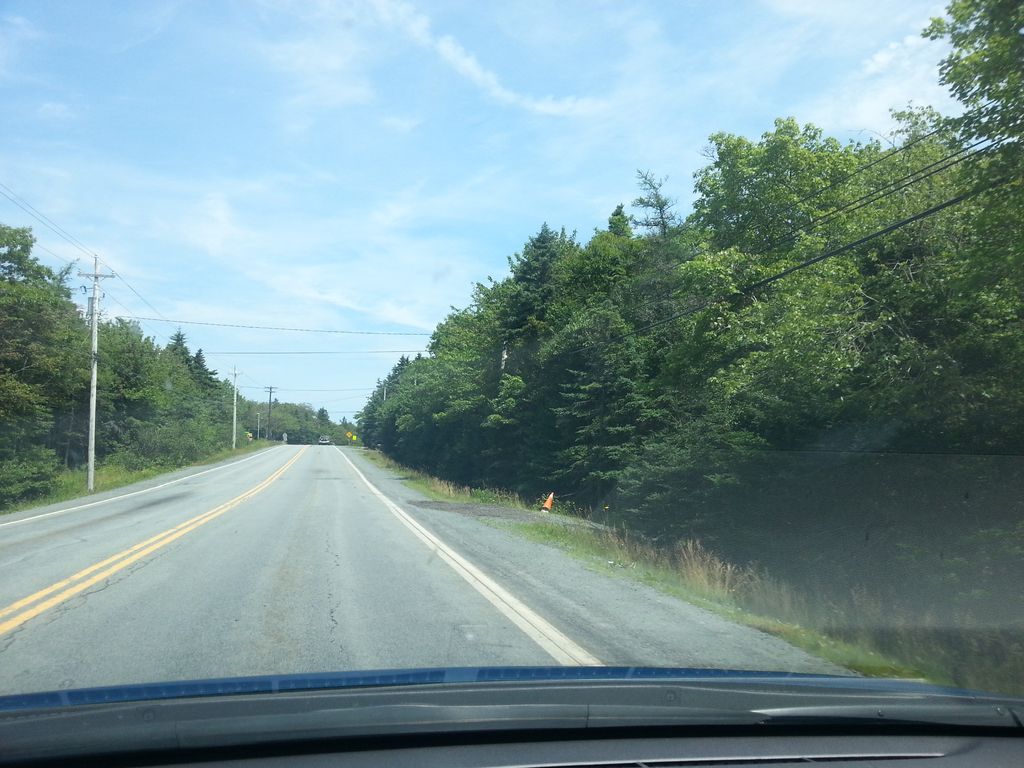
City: halifax